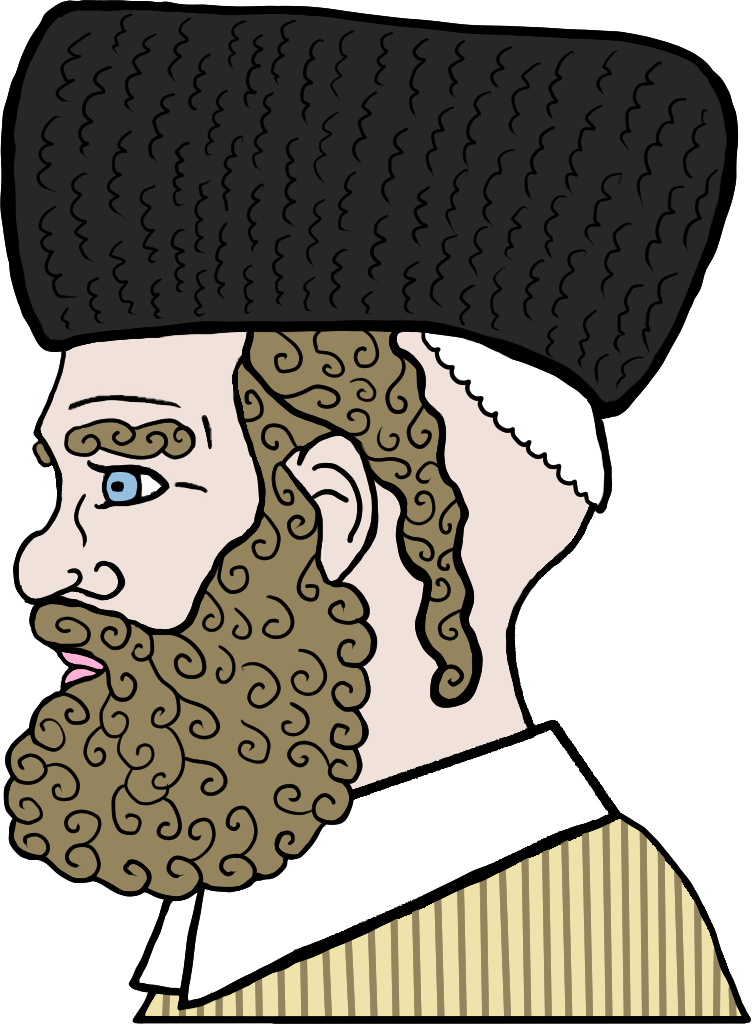
Label: 4_Yes_Chad